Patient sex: M
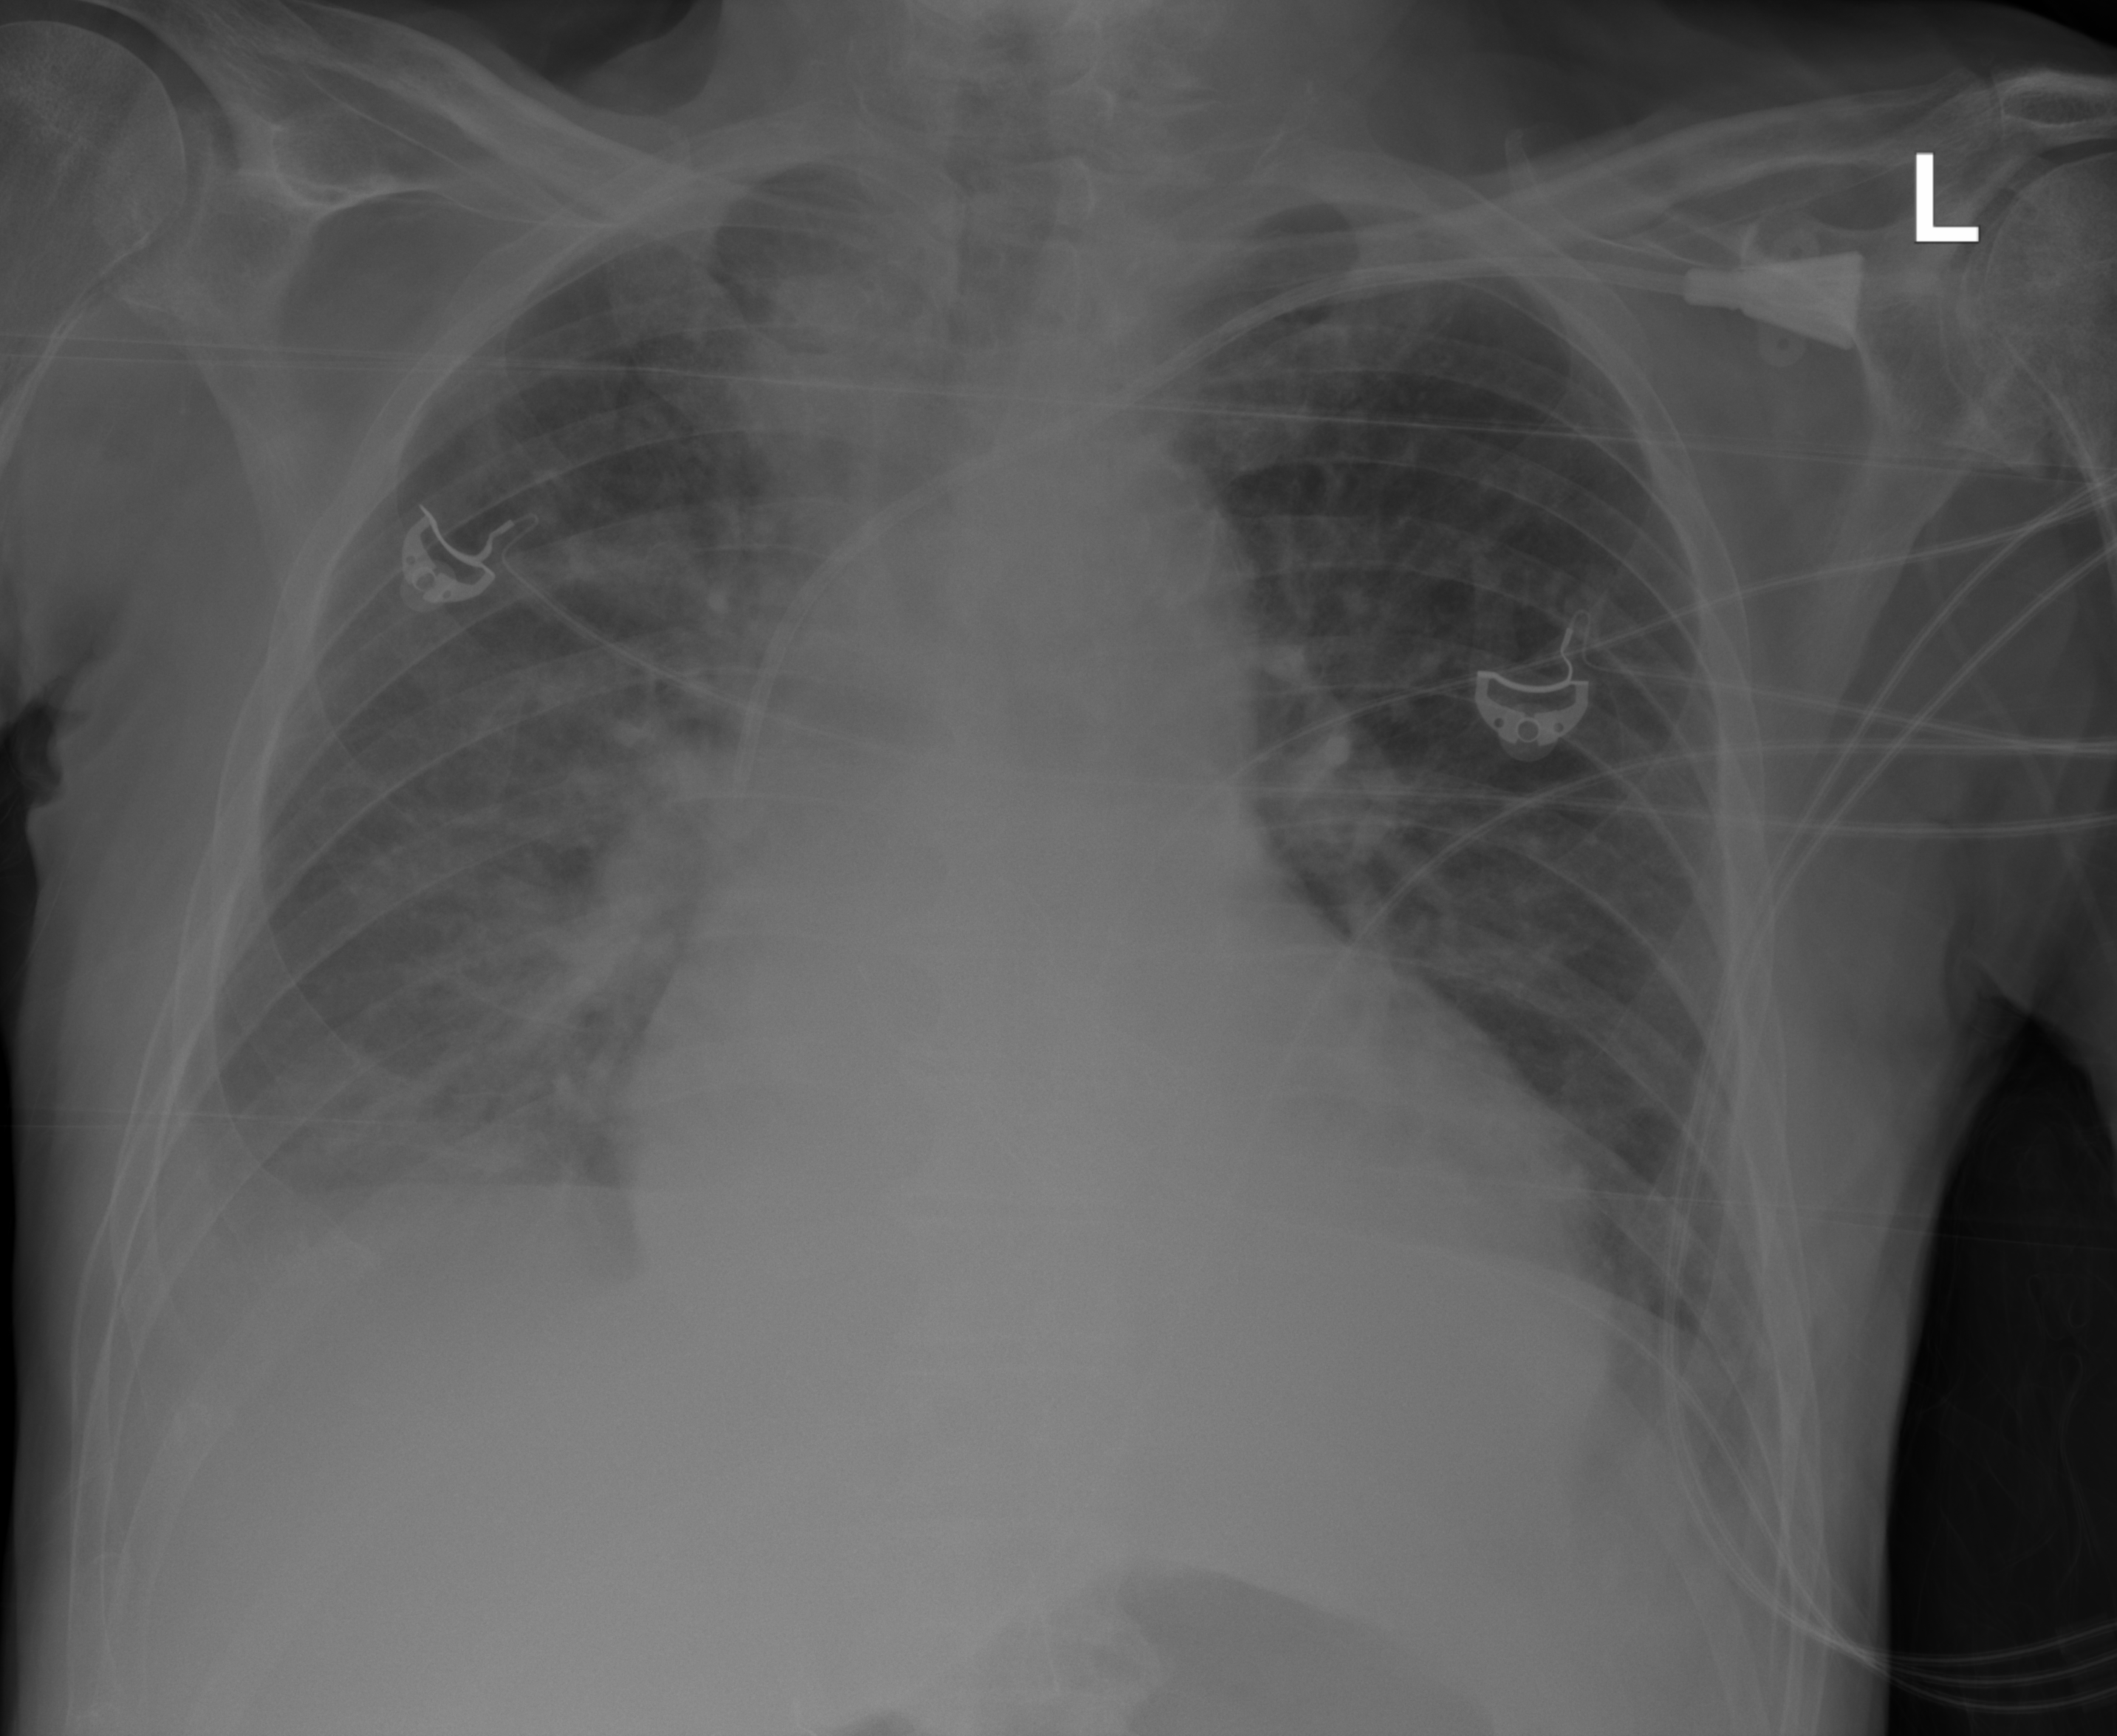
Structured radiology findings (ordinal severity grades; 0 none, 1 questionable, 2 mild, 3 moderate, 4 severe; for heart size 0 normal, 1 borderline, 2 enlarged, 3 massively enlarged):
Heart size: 2
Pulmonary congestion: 2
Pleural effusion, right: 2
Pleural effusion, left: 2
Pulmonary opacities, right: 2
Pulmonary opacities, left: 0
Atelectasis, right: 2
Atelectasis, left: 2